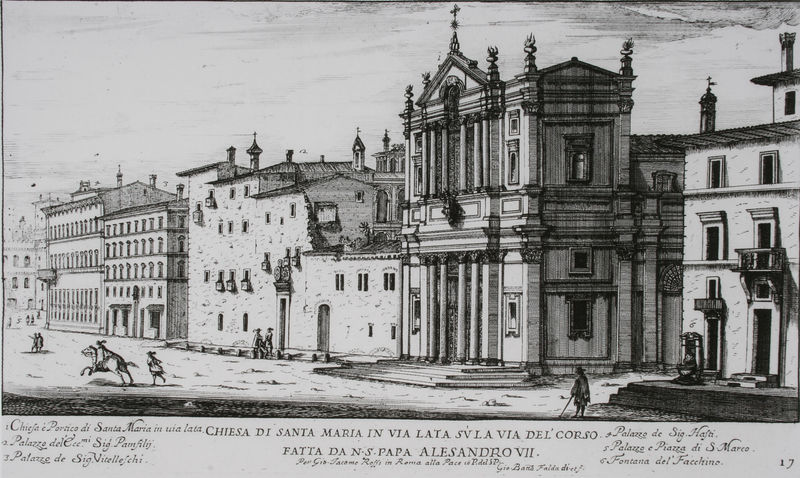
Titel: Blick auf S. Maria in Via Lata und die benachbarten Gebäude über den Corso in Rom
Künstler: Giovanni Battista Falda
Standort: viele Standorte
Institution: Seriendruck
Schlagwörter: dunkel, himmel, mann, schatten, weiß, dreieck, menschen, stadt, fenster, grau, hell, hut, licht, männer, schwarz, skizze, strasse, säule, säulen, tür, zeichnung, dach, gebäude, haus, tier, alt, architektur, barock, mensch, steine, häuser, kirche, personen, renaissance, kamin, pferd, pferde, reiter, schornstein, stock, ritt, balkon, schrift, papier, ansicht, fassade, fassaden, italien, passanten, türen, vedute, wohnhäuser, dächer, giebel, mauer, grafik, graphik, spazieren, platz, empore, pilaster, rundbogen, treppe, treppen, architecture, balcony, church, columns, men, palace, people, stairs, steps, white, window, black, figures, gray, grey, old, painting, wall, windows, woman, inschrift, print, perspective, stufe, stufen, balkone, eingang, schmutz, kreuz, türmchen, palast, palazzo, druck, schwarz-weiss, druckgrafik, radierung, stich, text, topografie, entwurf, kapitelle, rom, gemäuer, portal, gesims, simse, classic, clouds, horses, man, sky, building, girl, house, landscape, sand, houses, roof, roofs, street, tower, dreck, geschosse, boy, child, spain, spanish, stand, road, shutters, drawing, paper, maria, kupferstich, black and white, stockwerke, castle, animals, dog, dogs, etching, hats, illustration, line, sketch, cross, writing, beschreibung, letters, children, door, town, italy, outside, milieu, boulevard, city, newspaper, ancient, häuserzeile, kollonade, santa, santa maria, kriche, stadtbild, doors, rome, hausdach, ink, square, walls, buildings, facade, front, italian, palladio, venice, vertical, walk, art, ground, italienisch, engraving, geometric, pencil, animal, form, home, horse, fire, reier, book, cane, crucifix, lithograph, chimney, run, urban, black white, humans, land, papa, stick, personnen, cornice, photograph, towers, shit, corso, architekut, words, europe, pilster, alessandro, alexander vii, chiesa, alesandro, ansichht, cavalier, corsi, fatta, piazza, sorso, horseman, infrastruktur, crosses, ride, awnings, running, morning, balconies, florence, di, da, pillars, mand, homes, chiesa di santa maria, alesandro vii, townscape, scamozzi, coloum, daily life, streetview, stree, edge, colum, magazine, linear perspective, ce, genre painting, sääulen, wirting, wshite, patios, line art, saint mary, drqwing, tozers, 17, blind man, öffentlichkeit, pforte, del corso, two story, hauses, n s, architexture, ita;y, aledandro, archatexture, del, via del corso, del'corso, via, lata